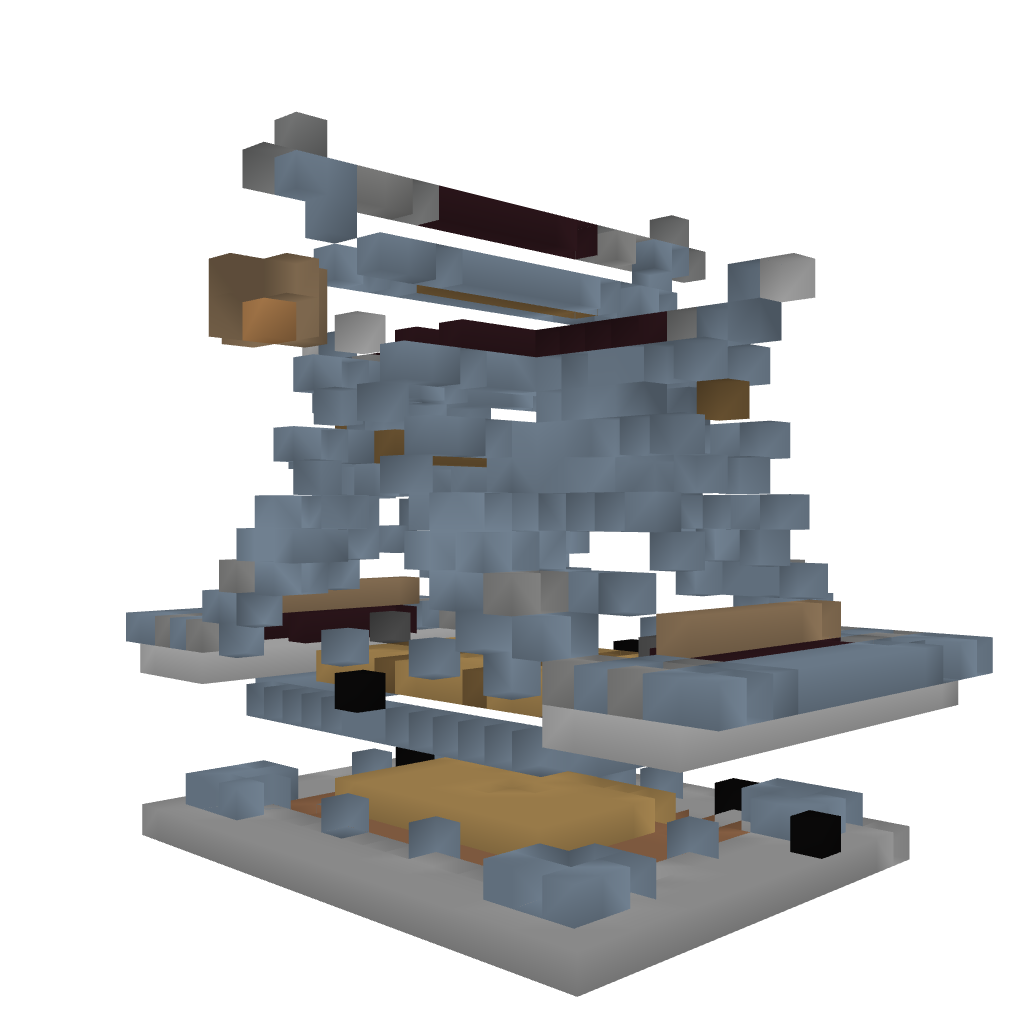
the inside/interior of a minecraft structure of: EuroAsian Style home